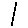
Label: square